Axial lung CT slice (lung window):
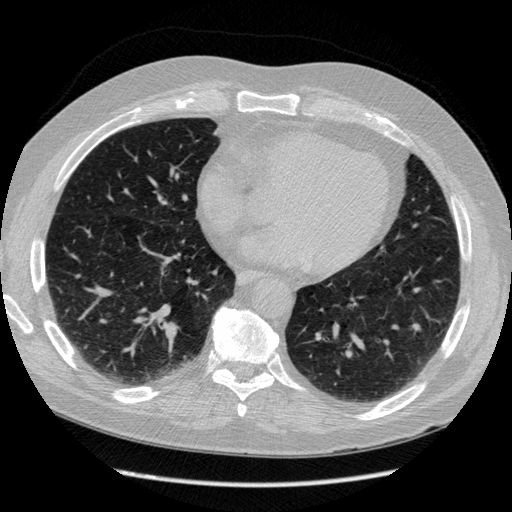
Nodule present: no